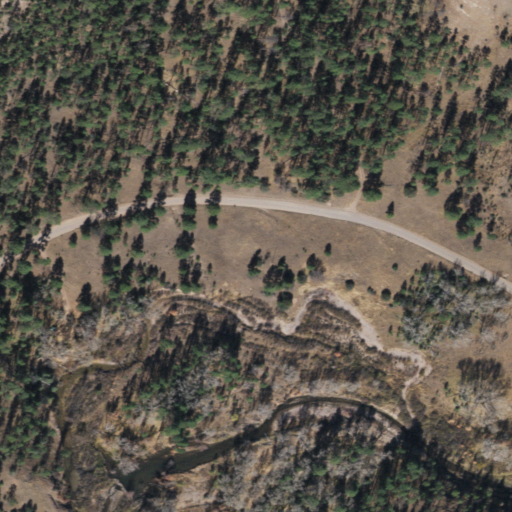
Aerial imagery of plain(s) in Arizona named Bobcat Flat containing evergreen forest, shrub, and woody wetlands